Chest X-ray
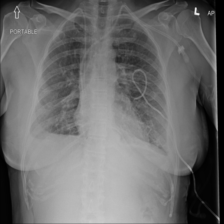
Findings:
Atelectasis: positive
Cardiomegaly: negative
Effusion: positive
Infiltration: positive
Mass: negative
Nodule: negative
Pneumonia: negative
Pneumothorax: negative
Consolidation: negative
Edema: negative
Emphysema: negative
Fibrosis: negative
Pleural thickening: negative
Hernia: negative